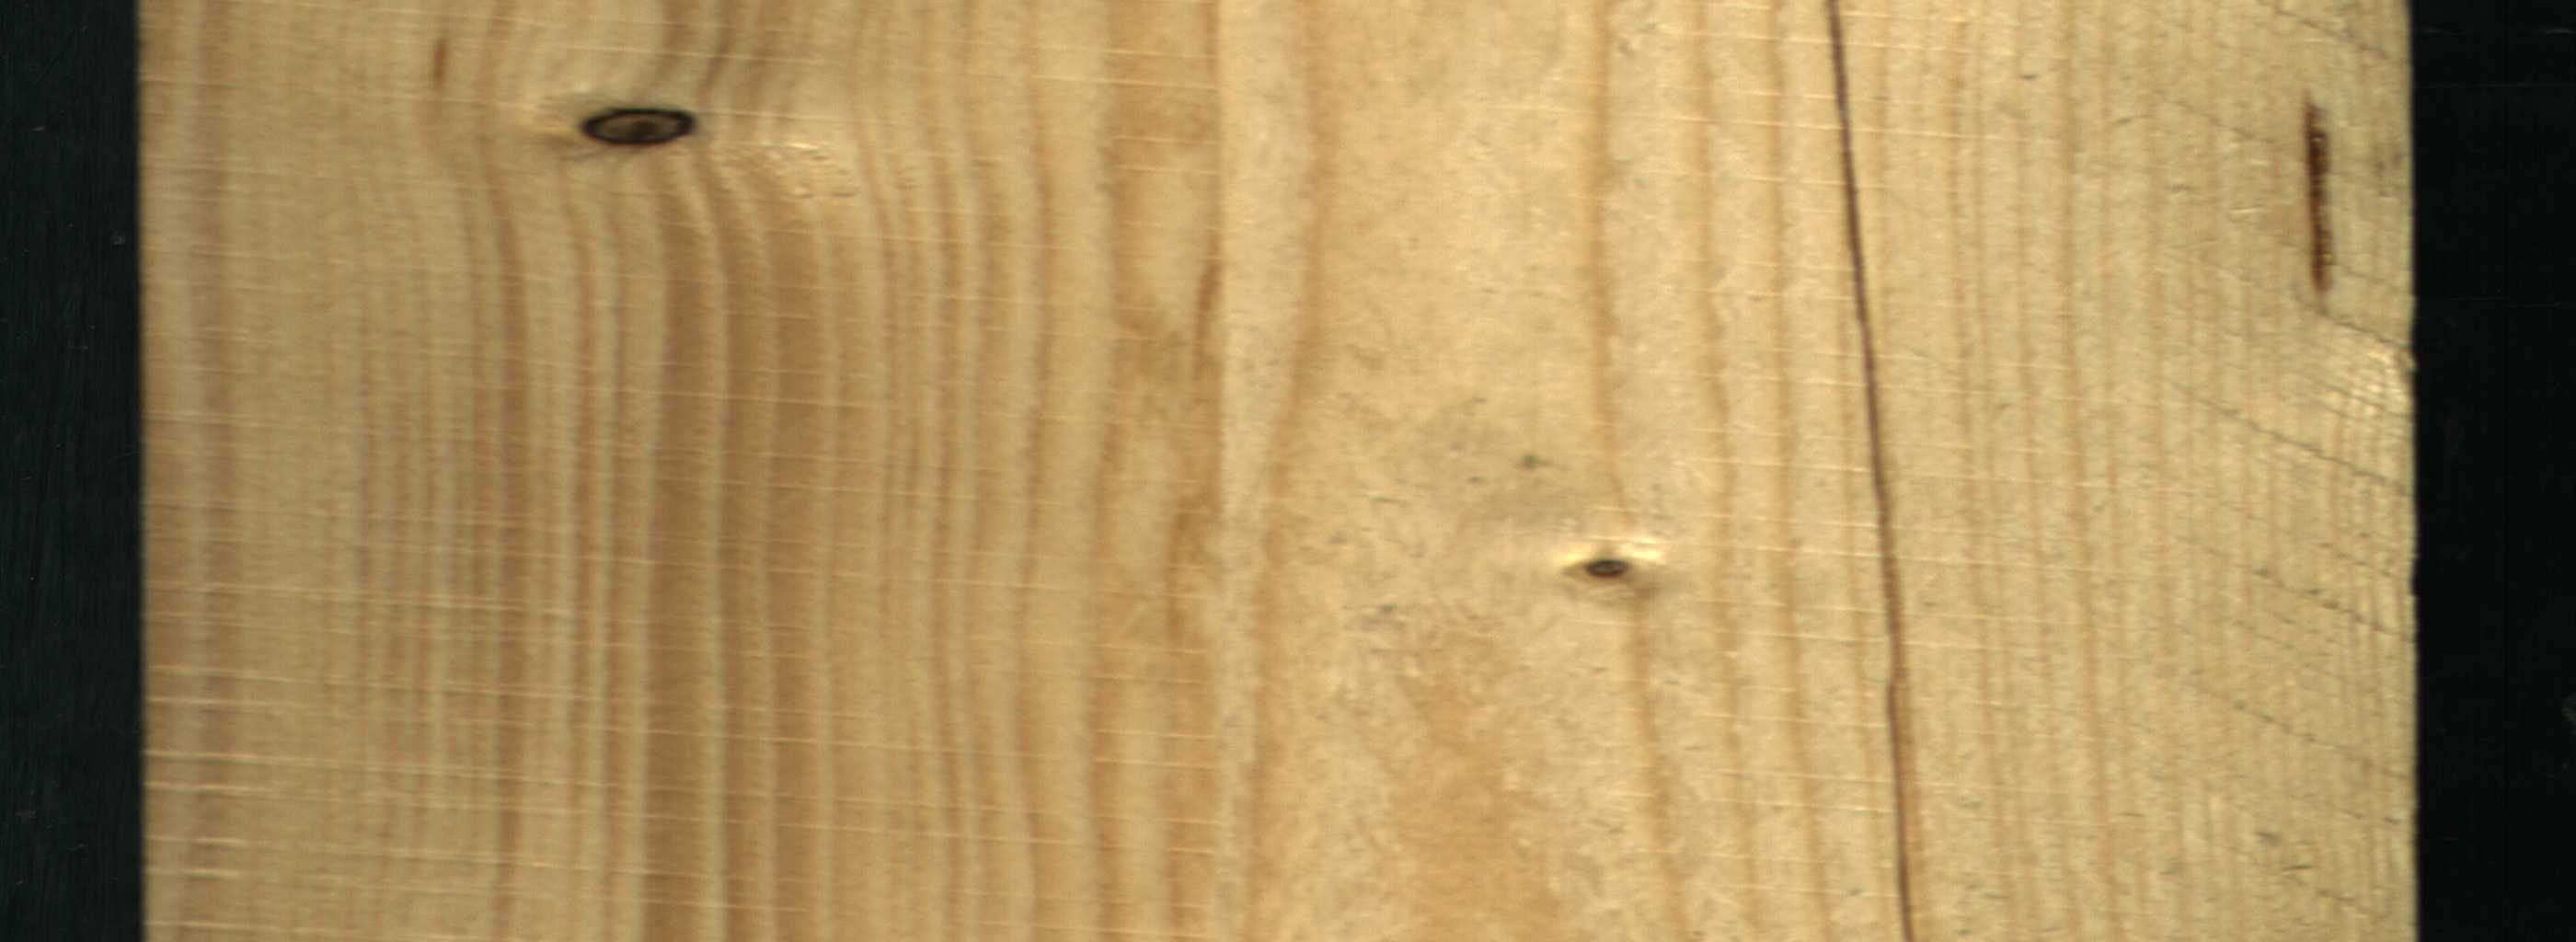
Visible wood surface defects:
resin
Crack
Dead_Knot
Live_Knot